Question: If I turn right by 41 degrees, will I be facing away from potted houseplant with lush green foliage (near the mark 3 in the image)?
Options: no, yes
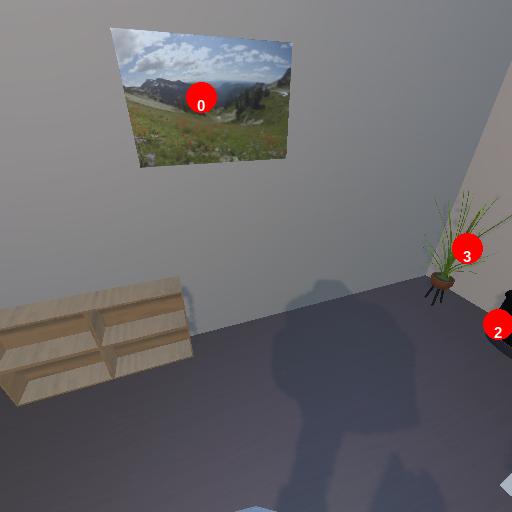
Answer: no